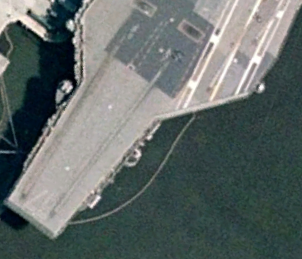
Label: KittyHawk-class_aircraft_carrier